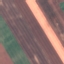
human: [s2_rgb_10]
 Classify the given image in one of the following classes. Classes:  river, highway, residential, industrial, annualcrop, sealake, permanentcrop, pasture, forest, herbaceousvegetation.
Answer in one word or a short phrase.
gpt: AnnualCrop